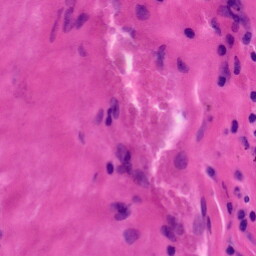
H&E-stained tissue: Tonsil